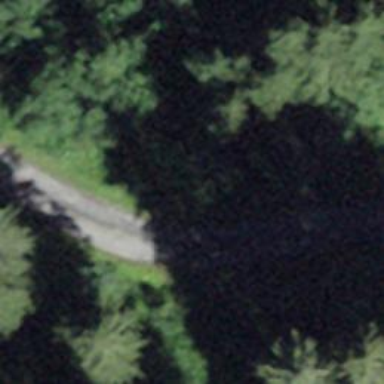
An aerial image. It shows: Culvert tunnel.